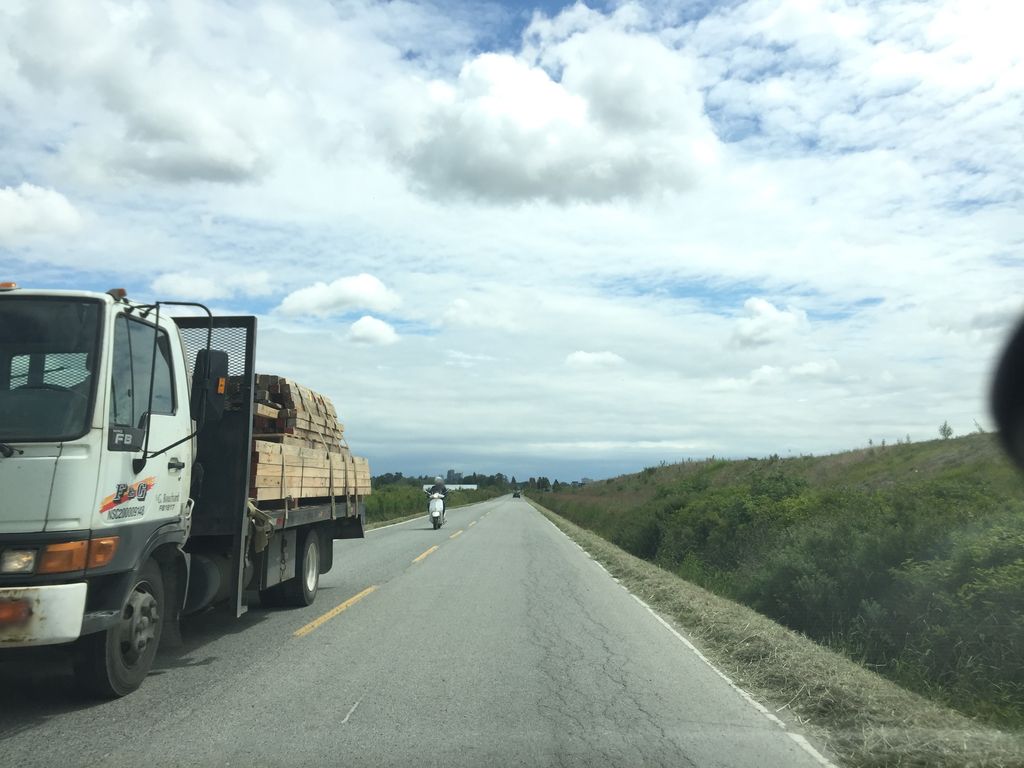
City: vancouver